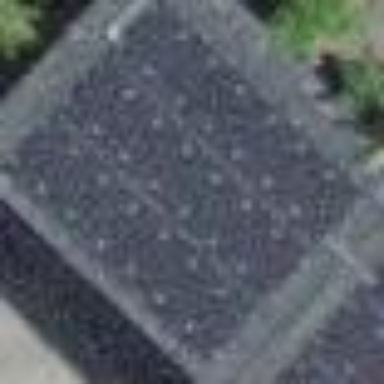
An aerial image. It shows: Solar power generator.